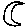
Label: moon